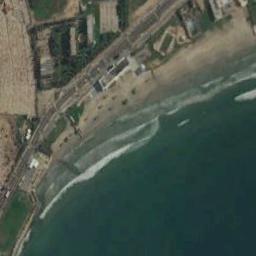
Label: beach